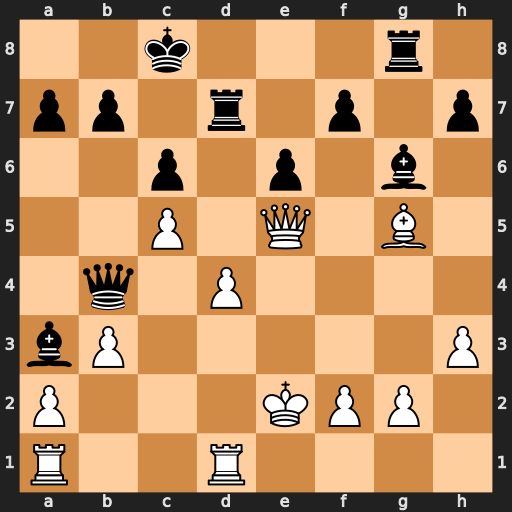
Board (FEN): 2k3r1/pp1r1p1p/2p1p1b1/2P1Q1B1/1q1P4/bP5P/P3KPP1/R2R4
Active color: w
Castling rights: -
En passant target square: -
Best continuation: Bf4 Kd8 Qb8+ Ke7 Qxg8